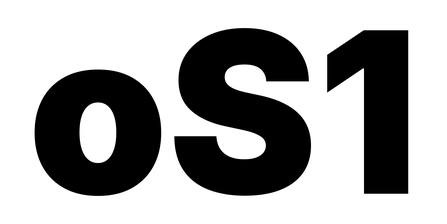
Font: Inter_Black